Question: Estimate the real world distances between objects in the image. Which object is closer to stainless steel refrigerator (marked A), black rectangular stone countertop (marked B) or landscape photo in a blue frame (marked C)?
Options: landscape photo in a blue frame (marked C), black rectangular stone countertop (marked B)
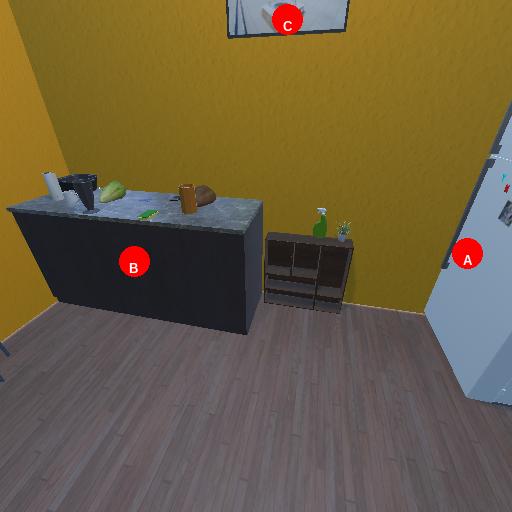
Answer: landscape photo in a blue frame (marked C)